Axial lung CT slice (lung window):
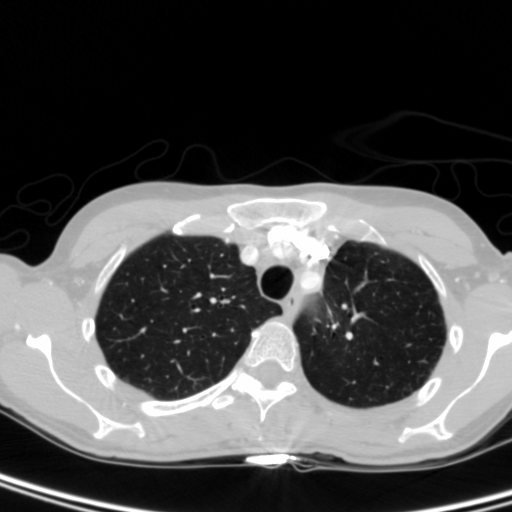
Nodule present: no